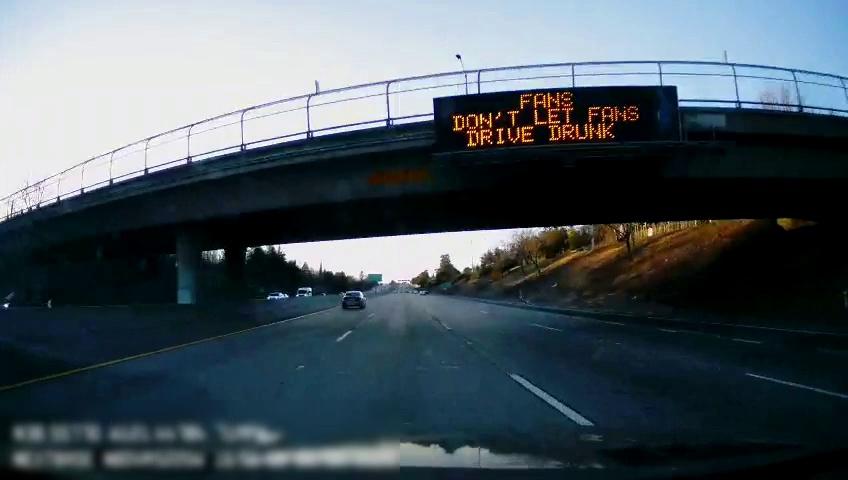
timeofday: Day
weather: Sunny
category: Drivable Space
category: Vehicles | SUV
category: Vehicles | Car
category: Vehicles | Van
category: Vehicles | Car
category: Lanes | Alternate Lane
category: Lanes | Current Lane
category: Lanes | Current Lane
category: Lanes | Alternate Lane
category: Lanes | Alternate Lane
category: Traffic | Signs
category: Traffic | Signs